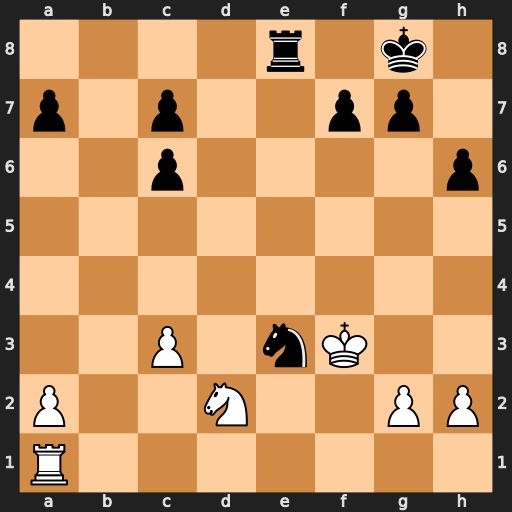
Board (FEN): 4r1k1/p1p2pp1/2p4p/8/8/2P1nK2/P2N2PP/R7
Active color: w
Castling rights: -
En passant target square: -
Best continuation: Re1 Rd8 Kxe3